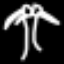
Label: palm tree